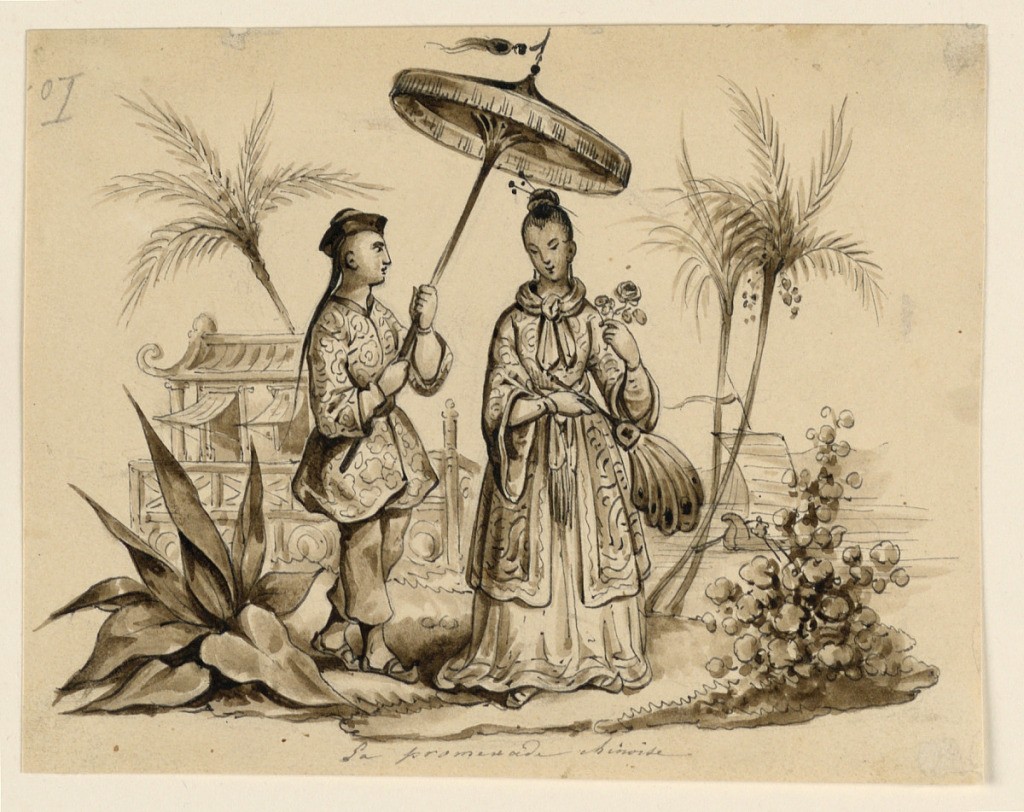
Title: Chinese Promenade
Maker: Victor Vincent Adam, French, 1801 – 1866
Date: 1835-1840
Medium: Pen and ink, brush and sepia and gray wash on paper
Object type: Drawing
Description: Vignette of a Chines woman accompanied by a servant holding a parasol over her head. Trees, house, boat in background.